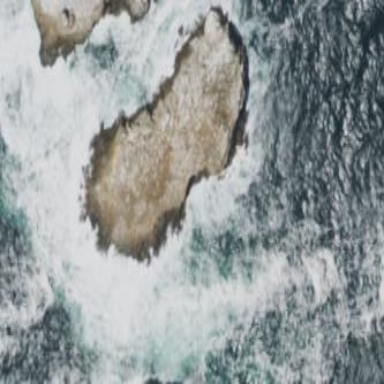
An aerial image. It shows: Islet located along the natural coastline.